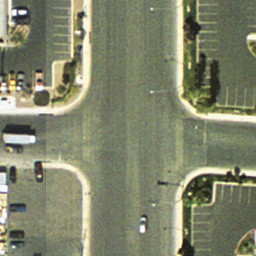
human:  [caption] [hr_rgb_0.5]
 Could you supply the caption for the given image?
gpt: A desolate intersection with a few cars on the road .

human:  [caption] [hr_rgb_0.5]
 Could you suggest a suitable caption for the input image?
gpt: An intersection with a few cars on the road .

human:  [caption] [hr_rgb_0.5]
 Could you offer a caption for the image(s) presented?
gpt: A desolate intersection only with some plants at the corners .

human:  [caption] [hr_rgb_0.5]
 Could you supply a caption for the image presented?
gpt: An intersection with some plants at the corners .

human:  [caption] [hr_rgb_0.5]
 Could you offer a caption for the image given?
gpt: An intersection with two roads vertical to each other .